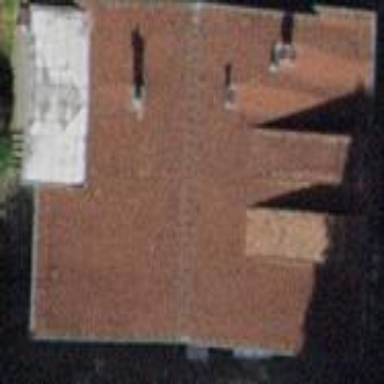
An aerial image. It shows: Building with tiled roof.